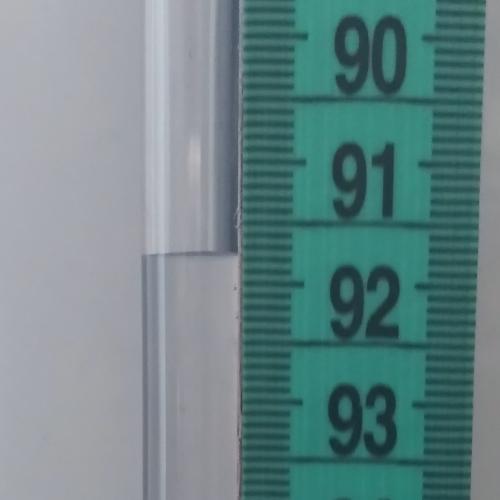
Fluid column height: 91.8 cm